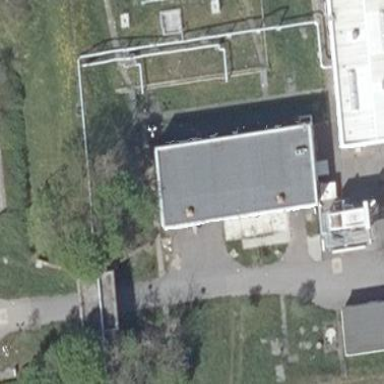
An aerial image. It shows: Service building with flat roof.